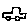
Label: car